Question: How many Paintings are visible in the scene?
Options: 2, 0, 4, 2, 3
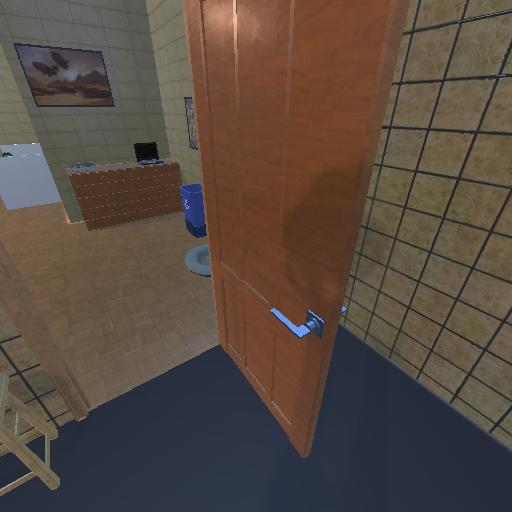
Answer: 2